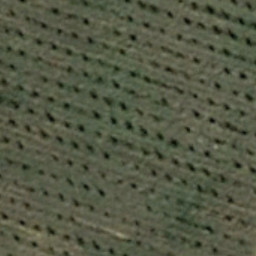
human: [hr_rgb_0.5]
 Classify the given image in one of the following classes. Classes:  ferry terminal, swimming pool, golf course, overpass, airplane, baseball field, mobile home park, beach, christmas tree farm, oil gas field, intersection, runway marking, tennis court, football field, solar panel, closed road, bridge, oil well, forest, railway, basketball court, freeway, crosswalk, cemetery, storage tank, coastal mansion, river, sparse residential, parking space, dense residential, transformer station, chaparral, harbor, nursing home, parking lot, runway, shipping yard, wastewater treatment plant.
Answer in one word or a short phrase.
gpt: christmas tree farm